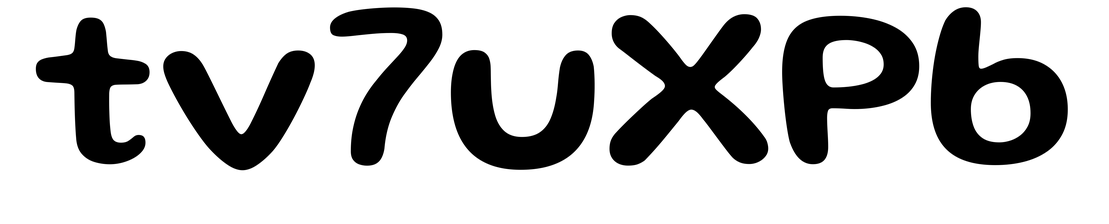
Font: Gluten_Medium